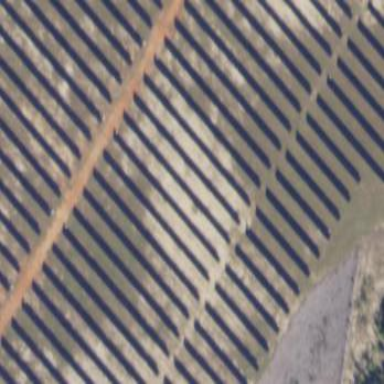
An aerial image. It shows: Solar power generator using photovoltaic method with solar photovoltaic panel types.